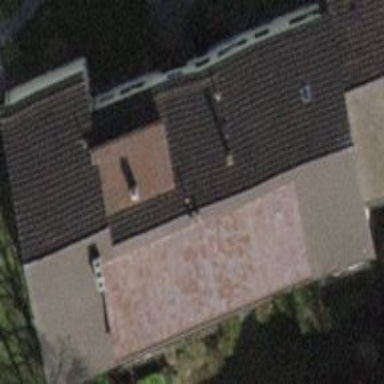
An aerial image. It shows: Building with tile roof.